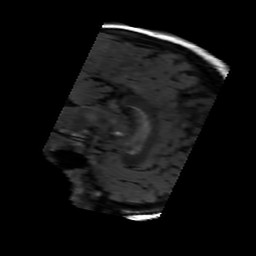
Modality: FLAIR
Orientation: sagittal
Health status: ill
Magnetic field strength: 3 T